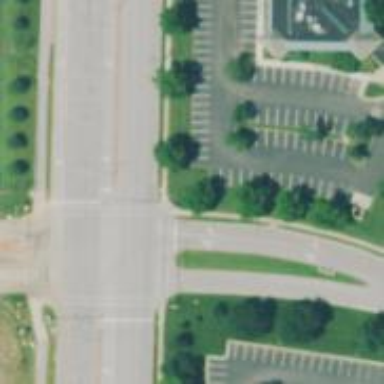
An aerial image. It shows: Solid stop line on the road.